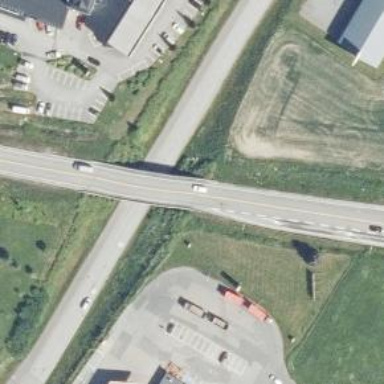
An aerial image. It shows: Tertiary road.